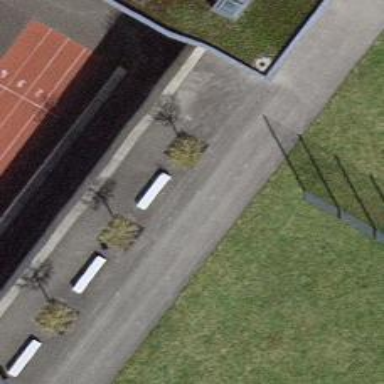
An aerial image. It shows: Concrete bench.